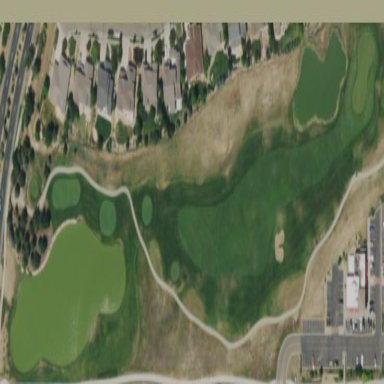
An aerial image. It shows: Area of rough grass used for golf.